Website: crate-barrel
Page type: billing-address
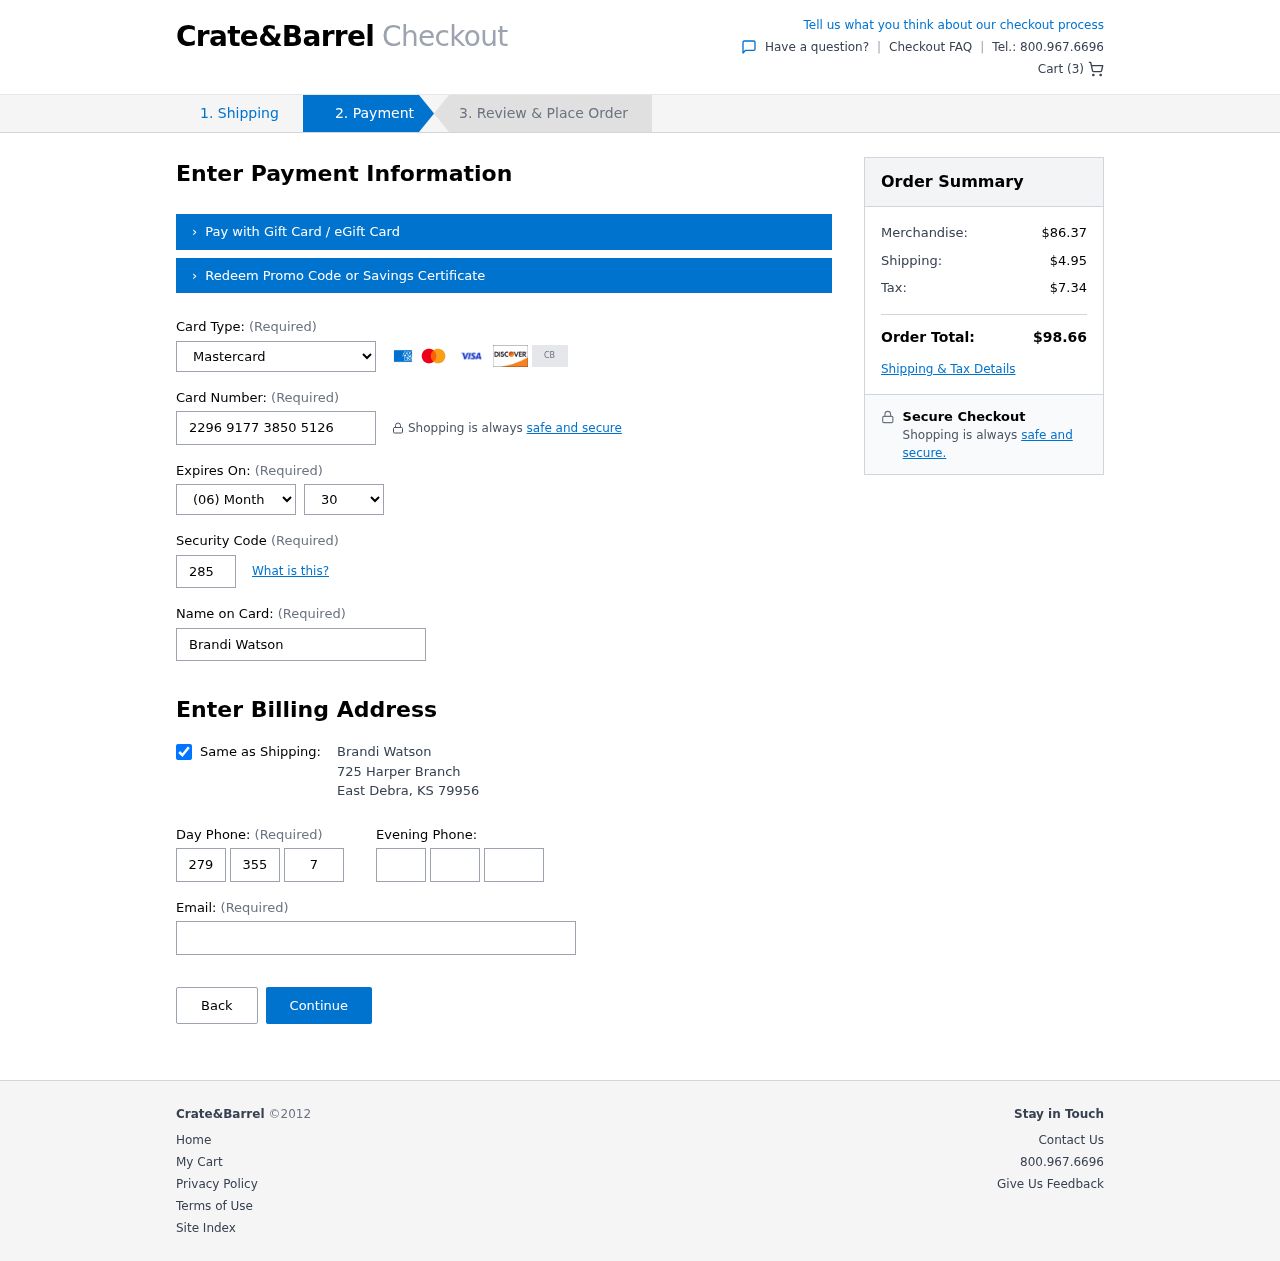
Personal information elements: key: PII_CARD_CVV
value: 285
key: PII_CARD_EXPIRY_MONTH
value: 06
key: PII_CARD_EXPIRY_YEAR
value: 30
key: PII_CARD_NUMBER
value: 2296 9177 3850 5126
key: PII_CARD_TYPE
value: Mastercard
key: PII_CITY
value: East Debra
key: PII_EMAIL
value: bwatson@gmail.com
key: PII_FULLNAME
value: Brandi Watson
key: PII_PHONE_ALT_AREA
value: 247
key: PII_PHONE_ALT_PREFIX
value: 990
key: PII_PHONE_ALT_SUFFIX
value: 3827
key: PII_PHONE_AREA
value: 279
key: PII_PHONE_PREFIX
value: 355
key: PII_PHONE_SUFFIX
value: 7218
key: PII_POSTCODE
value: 79956
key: PII_STATE_ABBR
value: KS
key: PII_STREET
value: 725 Harper Branch
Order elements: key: ORDER_NUM_ITEMS
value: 3
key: ORDER_SUBTOTAL
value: $86.37
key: ORDER_SHIPPING_COST
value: $4.95
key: ORDER_TAX
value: $7.34
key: ORDER_TOTAL
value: $98.66